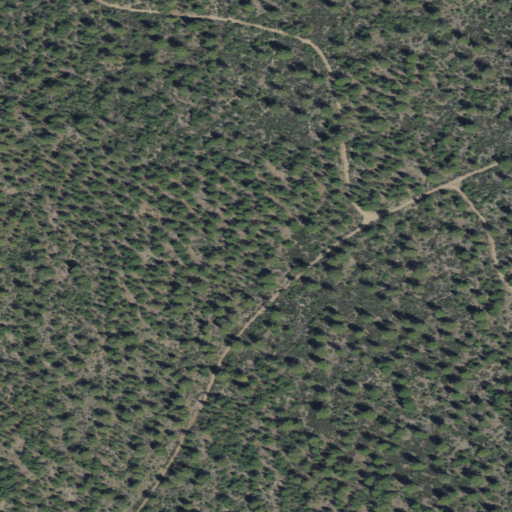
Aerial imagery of mountain in Oregon named Poly Top Butte containing only evergreen forest